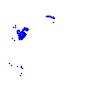
Particle: pion